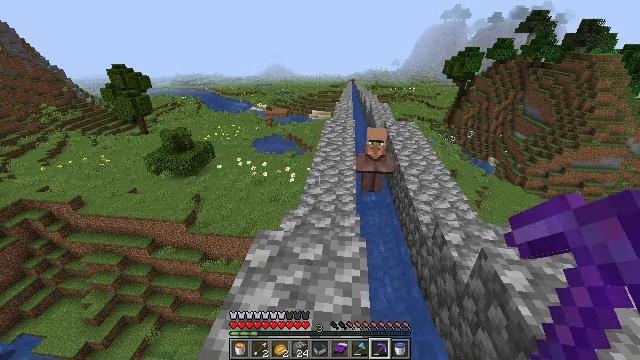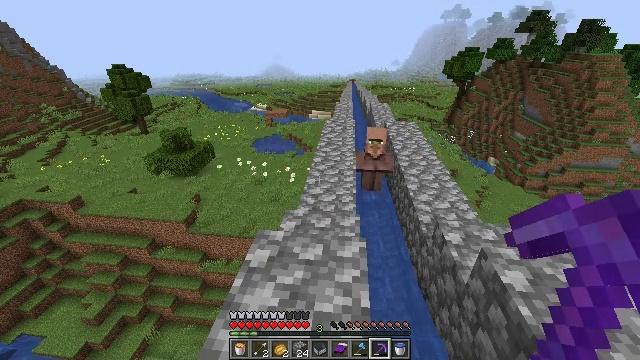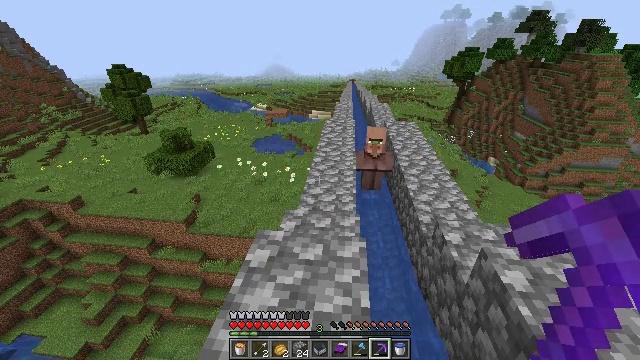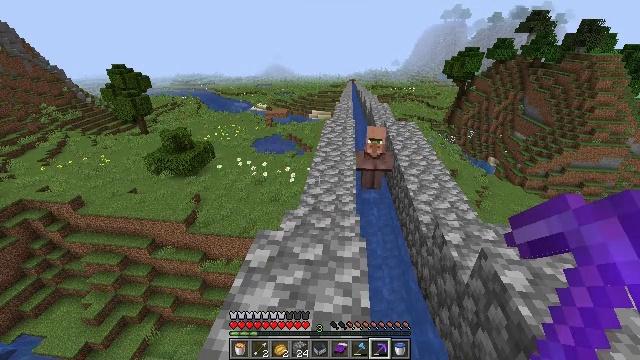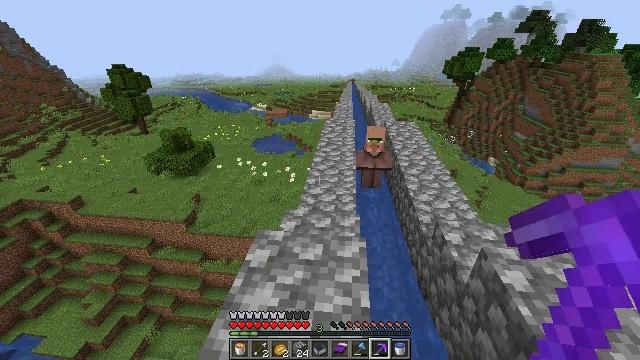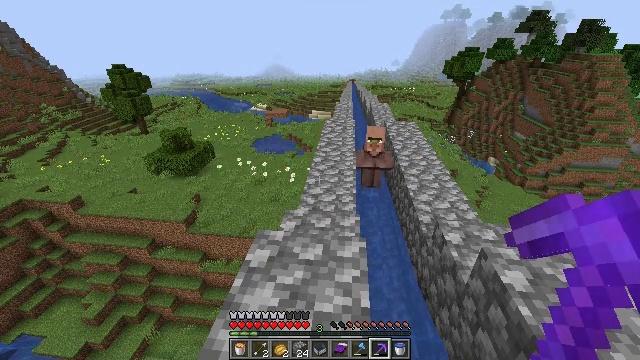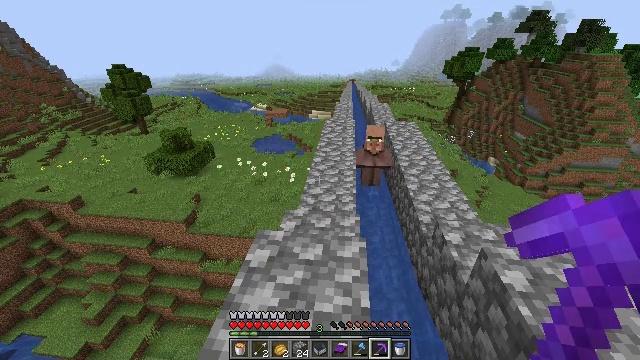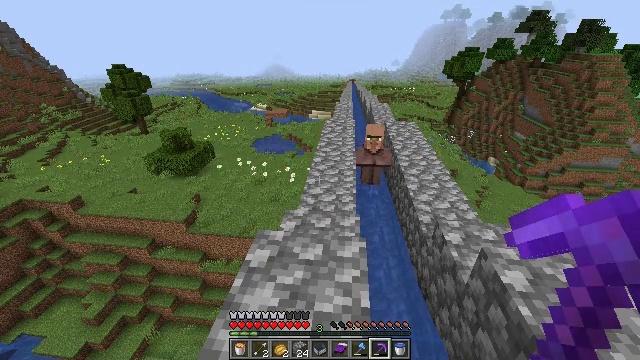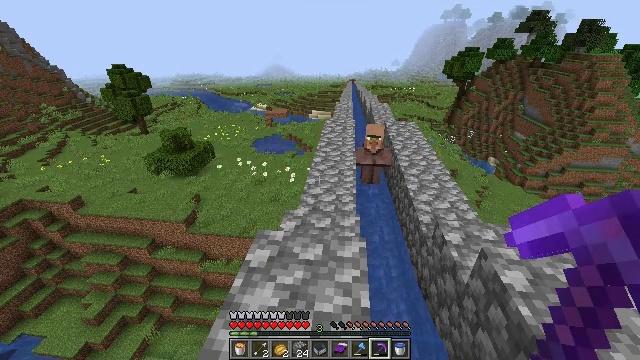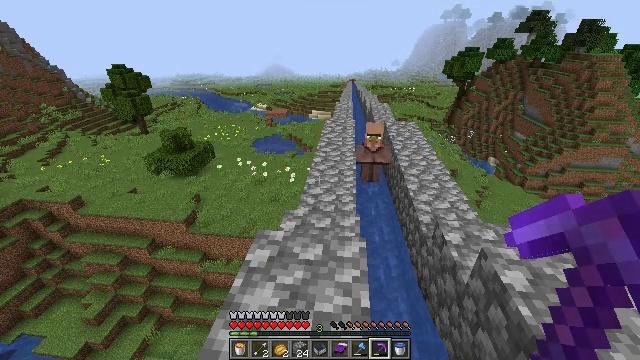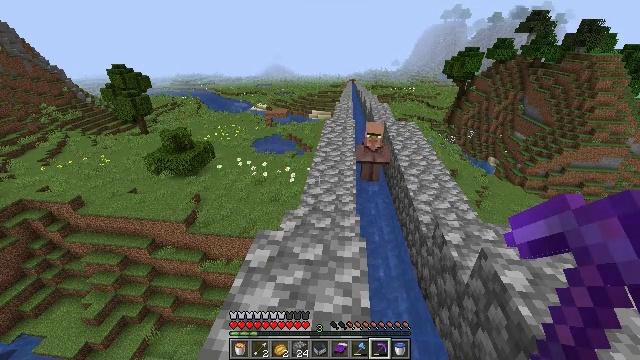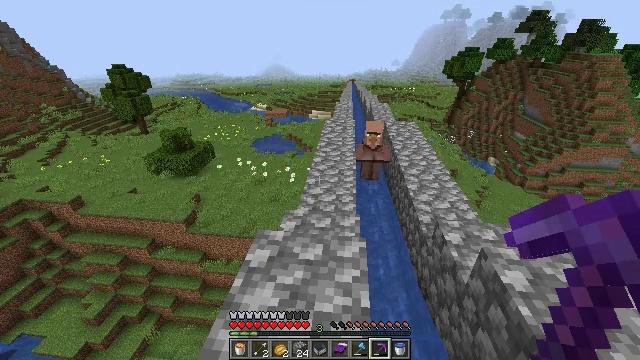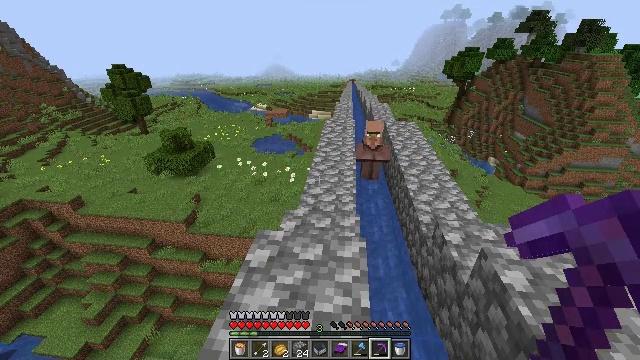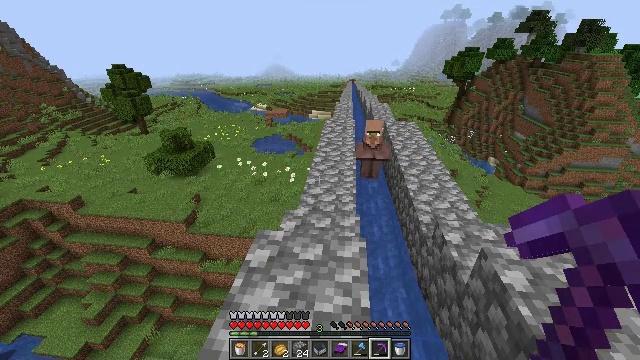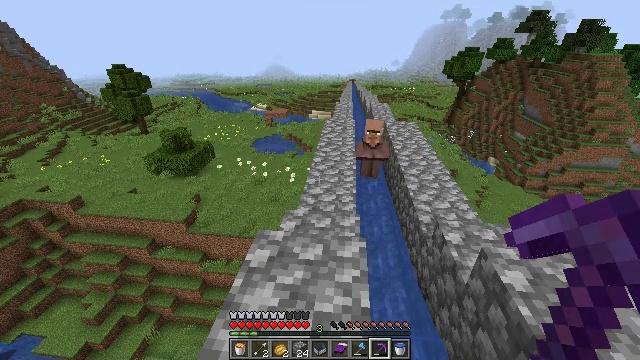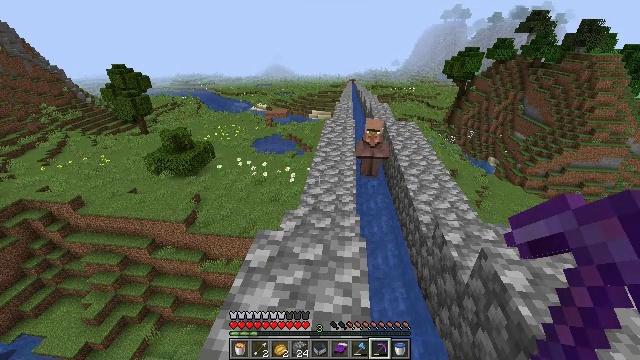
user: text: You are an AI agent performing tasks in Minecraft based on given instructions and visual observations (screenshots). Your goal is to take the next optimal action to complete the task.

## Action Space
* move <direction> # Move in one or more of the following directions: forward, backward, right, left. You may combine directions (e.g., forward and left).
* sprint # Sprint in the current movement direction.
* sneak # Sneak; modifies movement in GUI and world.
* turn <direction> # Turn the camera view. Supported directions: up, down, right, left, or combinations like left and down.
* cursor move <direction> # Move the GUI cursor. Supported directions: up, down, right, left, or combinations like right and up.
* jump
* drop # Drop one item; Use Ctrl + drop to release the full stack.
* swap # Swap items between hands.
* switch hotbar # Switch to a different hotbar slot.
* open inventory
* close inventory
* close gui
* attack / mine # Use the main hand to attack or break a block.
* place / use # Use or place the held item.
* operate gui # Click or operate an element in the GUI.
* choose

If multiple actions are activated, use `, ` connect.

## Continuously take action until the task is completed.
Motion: motion action
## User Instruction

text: Break the cobblestone to create a path.
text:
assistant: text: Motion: no_op
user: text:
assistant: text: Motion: no_op
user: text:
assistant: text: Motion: no_op
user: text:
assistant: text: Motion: no_op
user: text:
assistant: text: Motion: no_op
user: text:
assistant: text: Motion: no_op
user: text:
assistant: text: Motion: no_op
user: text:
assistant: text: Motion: no_op
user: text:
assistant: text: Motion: no_op
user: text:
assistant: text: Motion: no_op
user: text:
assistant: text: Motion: no_op
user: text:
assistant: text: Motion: no_op
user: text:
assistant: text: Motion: no_op
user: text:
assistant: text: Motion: no_op
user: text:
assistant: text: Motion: no_op
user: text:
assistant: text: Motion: no_op
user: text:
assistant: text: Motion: no_op
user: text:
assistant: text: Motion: no_op
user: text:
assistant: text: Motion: no_op
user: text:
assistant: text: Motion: no_op
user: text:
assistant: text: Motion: no_op
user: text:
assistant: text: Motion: no_op
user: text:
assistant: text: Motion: no_op
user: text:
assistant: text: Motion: no_op
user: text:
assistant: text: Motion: no_op
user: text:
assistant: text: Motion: no_op
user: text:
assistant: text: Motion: no_op
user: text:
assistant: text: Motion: no_op
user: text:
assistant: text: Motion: no_op
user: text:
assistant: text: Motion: no_op